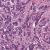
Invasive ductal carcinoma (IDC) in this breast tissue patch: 1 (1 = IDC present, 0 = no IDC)